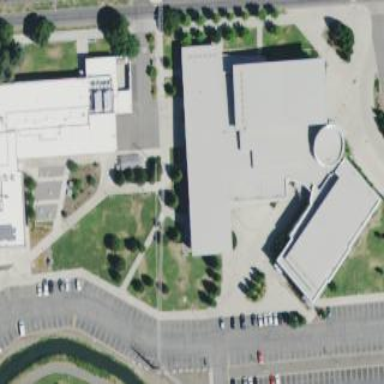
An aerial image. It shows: Public building.